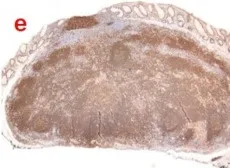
Histopathologic examination revealed a MALT lymphoma of the rectum. (e) IHC was positive for CD21.
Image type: pathology (immunostaining)